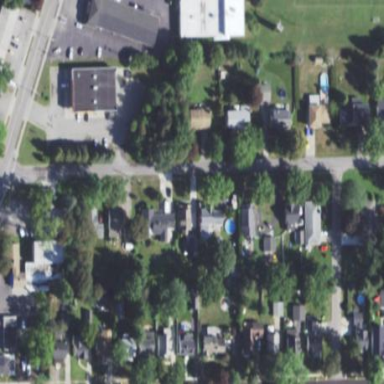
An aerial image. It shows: Residential area with playground featuring swing.